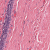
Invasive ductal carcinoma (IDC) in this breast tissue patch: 0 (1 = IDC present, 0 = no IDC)